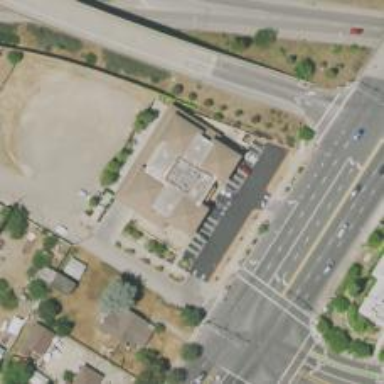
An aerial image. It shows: Healthcare clinic.